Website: lowes
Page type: order-returns
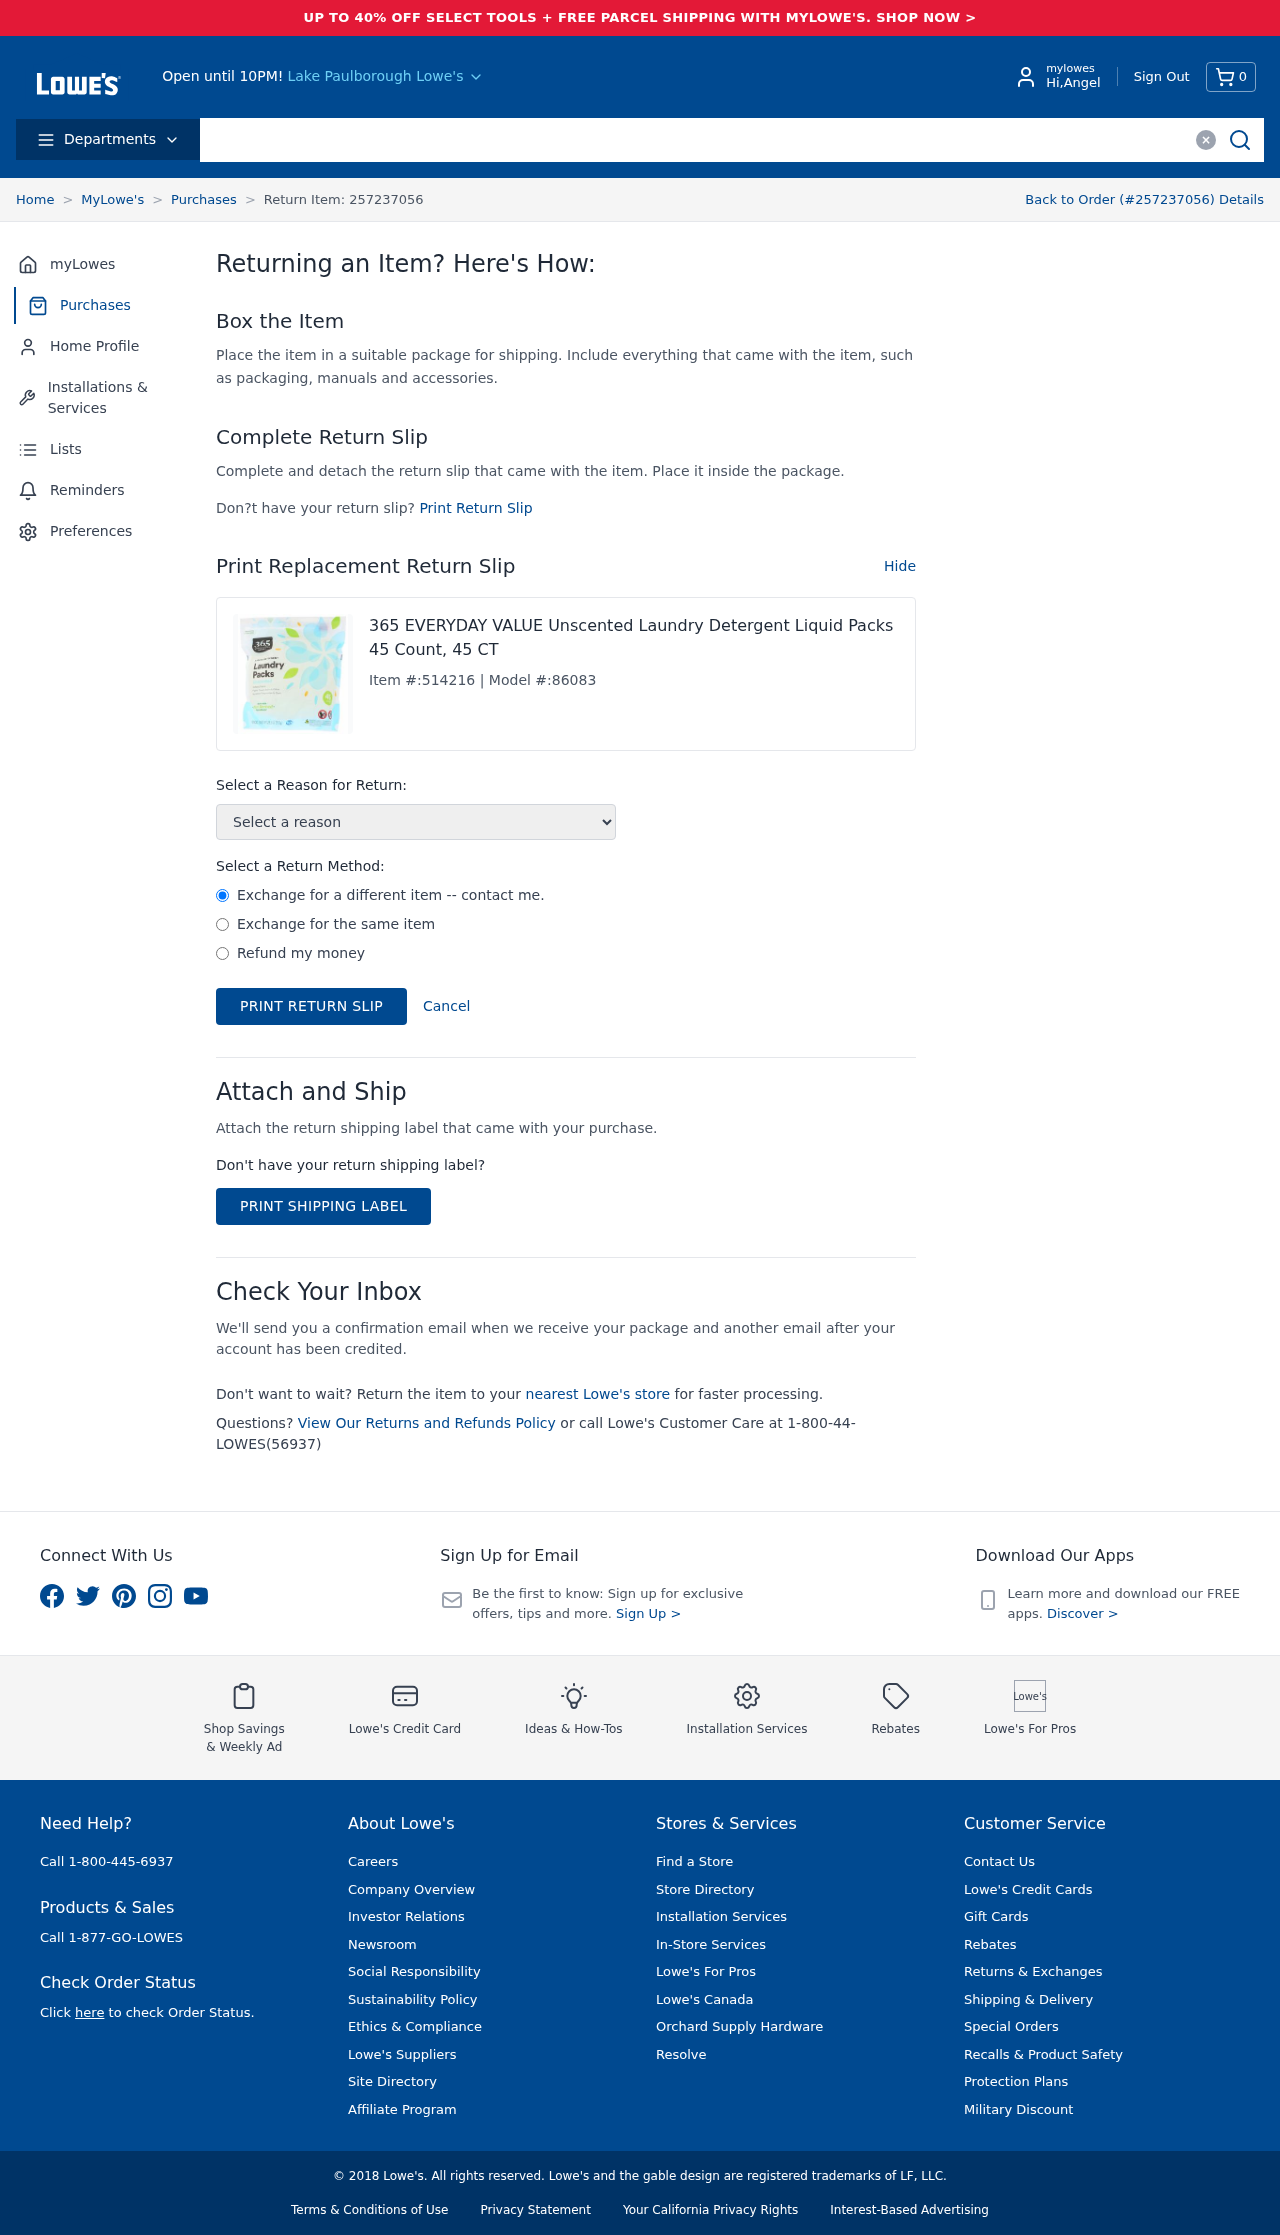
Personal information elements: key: PII_CITY
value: Lake Paulborough Lowe's
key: PII_FIRSTNAME
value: Angel
Product elements: key: PRODUCT1_NAME
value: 365 EVERYDAY VALUE Unscented Laundry Detergent Liquid Packs 45 Count, 45 CT
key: PRODUCT1_ITEM_NUMBER
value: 514216
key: PRODUCT1_MODEL_NUMBER
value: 86083
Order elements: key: ORDER_NUM_ITEMS
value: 0
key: ORDER_ID
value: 257237056
Other elements: key: RETURN_ITEM_ID
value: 257237056
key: RETURN_METHOD
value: Exchange for a different item -- contact me.
Exchange for the same item
Refund my money